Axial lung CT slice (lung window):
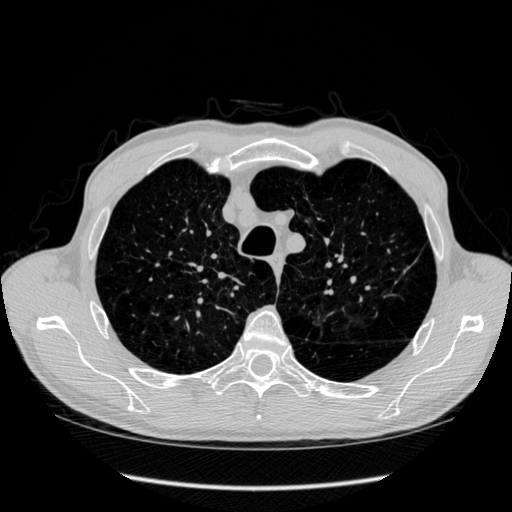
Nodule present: no